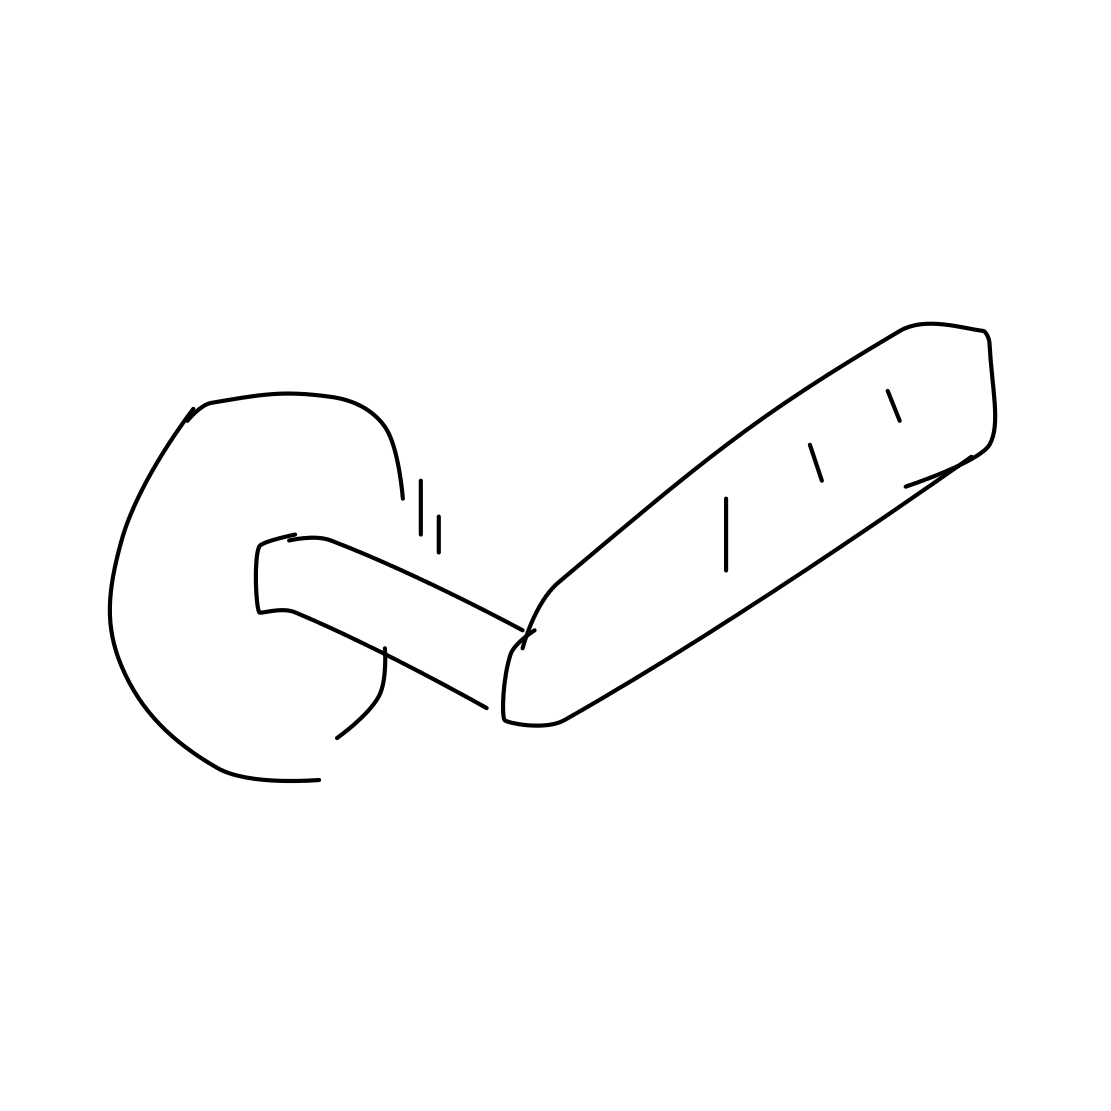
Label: door handle